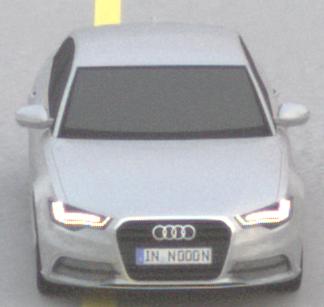
Make: Audi
Model: A6 2.0 TFSI
Detailed model: A6 (C7) Limousine
Model produced from: 2011/10
Model produced until: 2014/09
Doors: 4
Color: white
Road condition: dry road
Daytime: sunrise or sunset
Contrast: low contrast